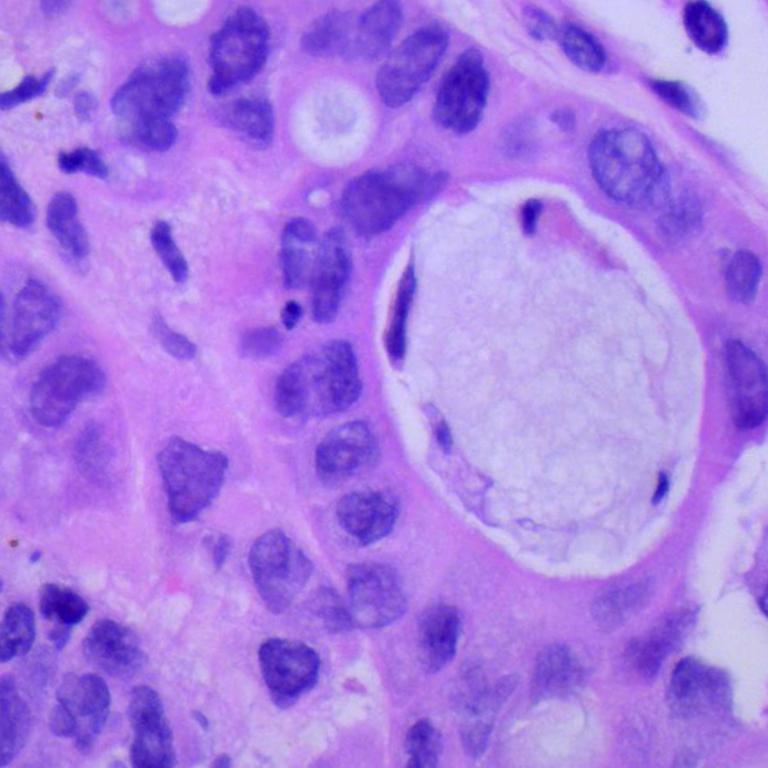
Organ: lung
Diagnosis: adenocarcinomas